Interaction volume radius: 5 \u00c5
Interaction volume height: 20 \u00c5
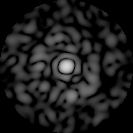
Disorder parameter: 0.8191